Question: I have a problem with one of the applications I'm working on. When I press the gallery button and it starts to load it shows all the pictures but its the same photos in the grid except once pressed, it's not the same image as shown in the gridview. Below is the code that I'm working with along with some photos:

Here is the code in the Image Adapter:
'''
public class ImageAdapter extends BaseAdapter {
private Context mContext;
public Integer[] Tattoos = {
R.drawable.tattoo1, R.drawable.tattoo2,
R.drawable.tattoo3, R.drawable.tattoo4,
R.drawable.tattoo5, R.drawable.tattoo6,
R.drawable.tattoo7, R.drawable.tattoo8,
R.drawable.tattoo9, R.drawable.tattoo10,
R.drawable.tattoo11, R.drawable.tattoo12,
R.drawable.tattoo13, R.drawable.tattoo14,
R.drawable.tattoo15, R.drawable.tattoo16,
R.drawable.tattoo17, R.drawable.tattoo18,
R.drawable.tattoo19, R.drawable.tattoo20,
R.drawable.tattoo21, R.drawable.tattoo22,
R.drawable.tattoo23, R.drawable.tattoo24,
R.drawable.tattoo25, R.drawable.tattoo26,
R.drawable.tattoo27, R.drawable.tattoo28,
R.drawable.tattoo29, R.drawable.tattoo30,
R.drawable.tattoo31, R.drawable.tattoo32,
R.drawable.tattoo33, R.drawable.tattoo34,
R.drawable.tattoo35, R.drawable.tattoo36,
R.drawable.tattoo37, R.drawable.tattoo38,
R.drawable.tattoo39, R.drawable.tattoo40,
R.drawable.tattoo41, R.drawable.tattoo42,
R.drawable.tattoo43, R.drawable.tattoo44,
R.drawable.tattoo45, R.drawable.tattoo46,
R.drawable.tattoo47, R.drawable.tattoo48,
R.drawable.tattoo49, R.drawable.tattoo50,
R.drawable.tattoo51, R.drawable.tattoo52,
R.drawable.tattoo53, R.drawable.tattoo54,
R.drawable.tattoo55, R.drawable.tattoo56,
R.drawable.tattoo57, R.drawable.tattoo58,
R.drawable.tattoo59, R.drawable.tattoo60,
R.drawable.tattoo61, R.drawable.tattoo62,
R.drawable.tattoo63, R.drawable.tattoo64,
R.drawable.tattoo65, R.drawable.tattoo66,
R.drawable.tattoo67, R.drawable.tattoo68,
R.drawable.tattoo69, R.drawable.tattoo70,
R.drawable.tattoo71, R.drawable.tattoo72,
R.drawable.tattoo73, R.drawable.tattoo74,
R.drawable.tattoo75, R.drawable.tattoo76,
R.drawable.tattoo77, R.drawable.tattoo78,
R.drawable.tattoo79, R.drawable.tattoo80,
R.drawable.tattoo81, R.drawable.tattoo82
};
// Constructor
public ImageAdapter(Context c){
mContext = c;
}
public int getCount() {
return Tattoos.length;
}
public Object getItem(int position) {
return Tattoos[position];
}
public long getItemId(int position) {
return 0;
}
public View getView(int position, View convertView, ViewGroup parent) {
//This actually is a bad solution, because every time convertView is reused, you will still initialize new ImageView, which is wrong
//ImageView imageView = new ImageView(this.mContext);
//new BitmapWorkerTask(imageView).execute(Tattoos[position]);
//return imageView;
//Better solution
ImageView imageView = null;
if (convertView == null) {
imageView = new ImageView(this.mContext);
new BitmapWorkerTask(imageView).execute(Tattoos[position]);
//create new ImageView if it is not present and populate it with some image
} else {
imageView = (ImageView) convertView;
//re-use ImageView that already exists in memory
}
return imageView;
}
class BitmapWorkerTask extends AsyncTask<Integer, Void, Bitmap> {
private final WeakReference<ImageView> imageViewReference;
private int data = 0;
public BitmapWorkerTask(ImageView imageView) {
// Use a WeakReference to ensure the ImageView can be garbage collected
imageViewReference = new WeakReference<ImageView>(imageView);
}
// Decode image in background.
@Override
protected Bitmap doInBackground(Integer... params) {
data = params[0];
return decodeSampledBitmapFromResource(ImageAdapter.this.mContext.getResources(), data, 100, 100);
}
// Once complete, see if ImageView is still around and set bitmap.
@Override
protected void onPostExecute(Bitmap bitmap) {
if (imageViewReference != null && bitmap != null) {
final ImageView imageView = imageViewReference.get();
if (imageView != null) {
imageView.setImageBitmap(bitmap);
imageView.setScaleType(ImageView.ScaleType.CENTER_CROP);
imageView.setLayoutParams(new GridView.LayoutParams(100, 70));
}
}
}
}
public static Bitmap decodeSampledBitmapFromResource(Resources res, int resId,
int reqWidth, int reqHeight) {
// First decode with inJustDecodeBounds=true to check dimensions
final BitmapFactory.Options options = new BitmapFactory.Options();
options.inJustDecodeBounds = true;
BitmapFactory.decodeResource(res, resId, options);
// Calculate inSampleSize
options.inSampleSize = calculateInSampleSize(options, reqWidth, reqHeight);
// Decode bitmap with inSampleSize set
options.inJustDecodeBounds = false;
return BitmapFactory.decodeResource(res, resId, options);
}
public static int calculateInSampleSize(
BitmapFactory.Options options, int reqWidth, int reqHeight) {
// Raw height and width of image
final int height = options.outHeight;
final int width = options.outWidth;
int inSampleSize = 1;
if (height > reqHeight || width > reqWidth) {
// Calculate ratios of height and width to requested height and width
final int heightRatio = Math.round((float) height / (float) reqHeight);
final int widthRatio = Math.round((float) width / (float) reqWidth);
// Choose the smallest ratio as inSampleSize value, this will guarantee
// a final image with both dimensions larger than or equal to the
// requested height and width.
inSampleSize = heightRatio < widthRatio ? heightRatio : widthRatio;
}
return inSampleSize;
}
}
'''
Any help would be appreciated
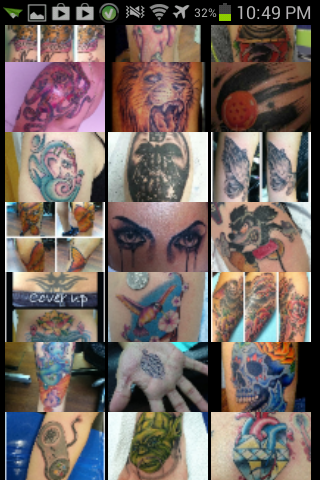
Answer: I'm not sure what do You mean by 'gallery button', because there's no code of touch handling in the question.
Even so, I think the issue with Your adapter is in usage of 'ImageView' reference. Basically 'GridView' should manage views creation and recycling to be re-used for other items (then You'll get that view via 'convertView'). So, I would suggest to use bitmap cache like the following:
'''
public class ImageAdapter extends BaseAdapter {
private static final String TAG = "ImageAdapter";
private Context mContext;
public static final Integer[] TATTOOS = {
R.drawable.image001, R.drawable.image002,
R.drawable.image003, R.drawable.image004,
R.drawable.image005, R.drawable.image006,
R.drawable.image007, R.drawable.image008,
R.drawable.image009, R.drawable.image010,
R.drawable.image011, R.drawable.image012,
R.drawable.image013, R.drawable.image014,
R.drawable.image015, R.drawable.image016,
R.drawable.image017, R.drawable.image018,
R.drawable.image019, R.drawable.image020,
R.drawable.image021, R.drawable.image022,
R.drawable.image023, R.drawable.image024,
R.drawable.image025, R.drawable.image026,
R.drawable.image027, R.drawable.image028,
R.drawable.image029, R.drawable.image030,
R.drawable.image031, R.drawable.image032,
R.drawable.image033, R.drawable.image034,
R.drawable.image035, R.drawable.image036,
R.drawable.image037, R.drawable.image038,
R.drawable.image039, R.drawable.image040,
R.drawable.image041, R.drawable.image042,
R.drawable.image043, R.drawable.image044,
R.drawable.image045, R.drawable.image046,
R.drawable.image047, R.drawable.image048,
R.drawable.image049, R.drawable.image050
};
private Bitmap mHolder = null;
private static final int CACHE_SIZE = 30 * 1024 * 1024; // 8 MiB cache
/** Cache to store all decoded images */
private LruCache<Integer, Bitmap> mBitmapsCache = new LruCache<Integer, Bitmap>(CACHE_SIZE) {
@Override
protected int sizeOf(final Integer key, final Bitmap value) {
return value.getByteCount();
}
@Override
protected void entryRemoved(final boolean evicted, final Integer key, final Bitmap oldValue, final Bitmap newValue) {
if (!oldValue.equals(mHolder)) {
oldValue.recycle();
}
}
};
// Constructor
public ImageAdapter(Context c){
mContext = c;
mHolder = BitmapFactory.decodeResource(c.getResources(), R.drawable.ic_launcher, null);
}
@Override
public int getCount() {
return TATTOOS.length;
}
@Override
public Object getItem(int position) {
return TATTOOS[position];
}
@Override
public long getItemId(int position) {
return position;
}
@Override
public View getView(int position, View convertView, ViewGroup parent) {
//This actually is a bad solution, because every time convertView is reused, you will still initialize new ImageView, which is wrong
//ImageView imageView = new ImageView(this.mContext);
//new BitmapWorkerTask(imageView).execute(Tattoos[position]);
//return imageView;
//Better solution
ImageView imageView;
if (convertView == null) {
imageView = new ImageView(this.mContext);
imageView.setScaleType(ImageView.ScaleType.CENTER_CROP);
imageView.setLayoutParams(new GridView.LayoutParams(300, 300));
} else {
imageView = (ImageView) convertView;
//re-use ImageView that already exists in memory
}
final Bitmap itemBitmap = mBitmapsCache.get(TATTOOS[position]);
if (itemBitmap == null || itemBitmap.isRecycled()) {
Log.e(TAG, position + " is missed, launch decode for " + TATTOOS[position]);
imageView.setImageBitmap(mHolder);
mBitmapsCache.put(TATTOOS[position], mHolder);
new BitmapWorkerTask(mBitmapsCache, mContext.getResources(), this).execute(TATTOOS[position]);
} else {
Log.e(TAG, position + " is here for " + TATTOOS[position]);
imageView.setImageBitmap(itemBitmap);
}
return imageView;
}
/** AsyncTask for decoding images from resources */
static class BitmapWorkerTask extends AsyncTask<Integer, Void, Bitmap> {
private int data = 0;
private final LruCache<Integer, Bitmap> mCache;
private final Resources mRes;
private final BaseAdapter mAdapter;
public BitmapWorkerTask(LruCache<Integer, Bitmap> cache, Resources res, BaseAdapter adapter) {
// nothing to do here
mCache = cache;
mRes = res;
mAdapter = adapter;
}
// Decode image in background.
@Override
protected Bitmap doInBackground(Integer... params) {
data = params[0];
return decodeSampledBitmapFromResource(mRes, data, 300, 300);
}
// Once complete, see if ImageView is still around and set bitmap.
@Override
protected void onPostExecute(Bitmap bitmap) {
mCache.put(data, bitmap);
mAdapter.notifyDataSetChanged();
}
}
public static Bitmap decodeSampledBitmapFromResource(Resources res, int resId,
int reqWidth, int reqHeight) {
// First decode with inJustDecodeBounds=true to check dimensions
final BitmapFactory.Options options = new BitmapFactory.Options();
options.inJustDecodeBounds = true;
BitmapFactory.decodeResource(res, resId, options);
// Calculate inSampleSize
options.inSampleSize = calculateInSampleSize(options, reqWidth, reqHeight);
// Decode bitmap with inSampleSize set
options.inJustDecodeBounds = false;
options.outHeight = 300;
options.outWidth = 300;
return BitmapFactory.decodeResource(res, resId, options);
}
public static int calculateInSampleSize(BitmapFactory.Options options, int reqWidth, int reqHeight) {
// Raw height and width of image
final int height = options.outHeight;
final int width = options.outWidth;
int inSampleSize = 1;
if (height > reqHeight || width > reqWidth) {
// Calculate ratios of height and width to requested height and width
final int heightRatio = Math.round((float) height / (float) reqHeight);
final int widthRatio = Math.round((float) width / (float) reqWidth);
// Choose the smallest ratio as inSampleSize value, this will guarantee
// a final image with both dimensions larger than or equal to the
// requested height and width.
inSampleSize = heightRatio < widthRatio ? heightRatio : widthRatio;
}
return inSampleSize;
}
}
'''
I've also added 'holder' bitmap for displaying loading of images and avoiding multiple decoding launch for the same resource.